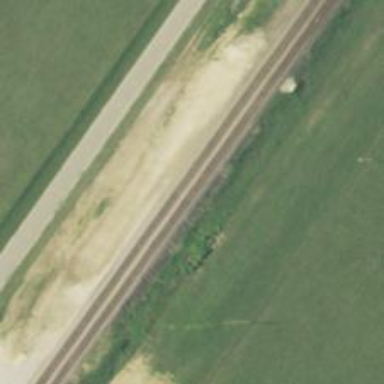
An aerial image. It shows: Railway siding for service.